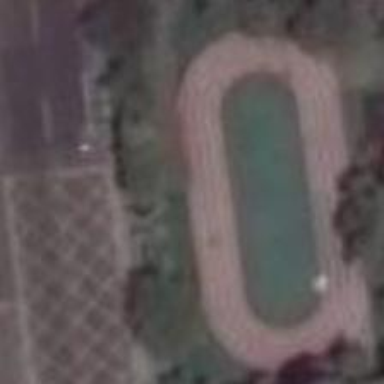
This oval playground is circumvented by lush plants .